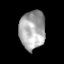
Tissue: skin
Cell type: Epithelial cells
Senescence score: 0.1825
Nuclear area (px): 979
Mean DAPI intensity: 168.189